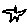
Label: star